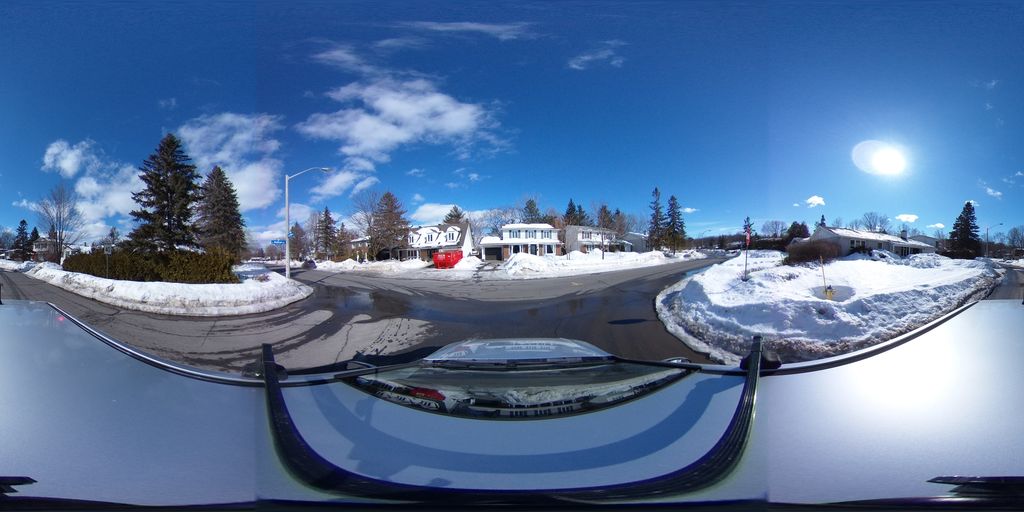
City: ottawa-gatineau